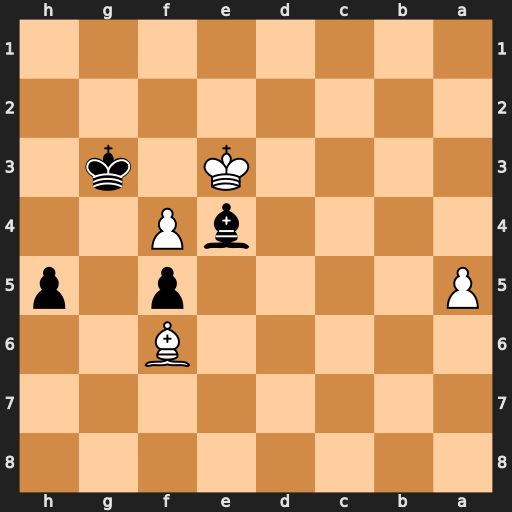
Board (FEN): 8/8/5B2/P4p1p/4bP2/4K1k1/8/8
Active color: b
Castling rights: -
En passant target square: -
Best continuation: h4 Bxh4+ Kxh4